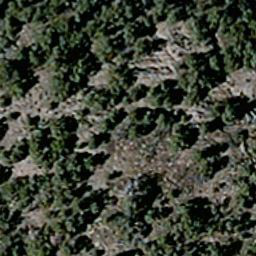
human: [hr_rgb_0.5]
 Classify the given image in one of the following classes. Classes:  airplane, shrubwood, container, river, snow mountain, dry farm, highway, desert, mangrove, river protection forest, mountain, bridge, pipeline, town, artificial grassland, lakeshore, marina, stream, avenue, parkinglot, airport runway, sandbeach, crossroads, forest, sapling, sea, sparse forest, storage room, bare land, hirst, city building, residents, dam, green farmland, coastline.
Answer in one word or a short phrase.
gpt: sparse forest